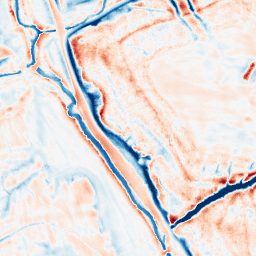
Category: edge_preserving
Decomposition family: bilateral
Decomposition parameters: d: 21
sigma_color: 100
sigma_space: 25
Upsampling method: regularized
Upsampling parameters: scale: 4
lambda_reg: 0.01
Upsampling scale: 4